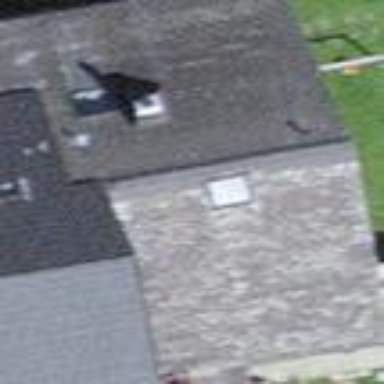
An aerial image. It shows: Simple house.